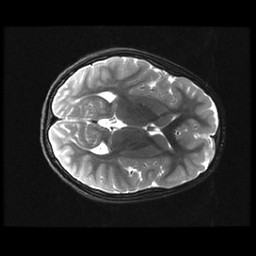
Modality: T2w
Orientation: axial
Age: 8
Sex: female
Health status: ill
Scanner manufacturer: ge
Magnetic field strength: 3 T
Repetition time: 7.5 s
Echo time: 0.1007 s